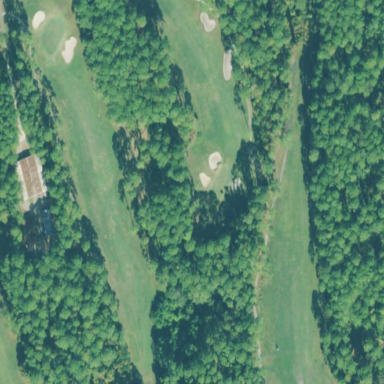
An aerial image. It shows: Golf fairway in the image.